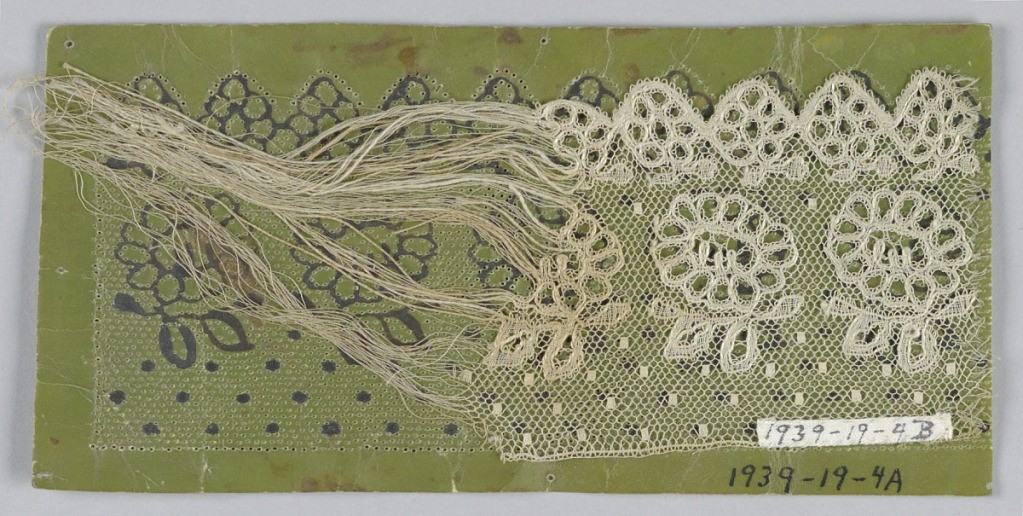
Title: Pattern with uncompleted piece of lace
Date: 19th century
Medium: parchment, linen thread Technique: bobbin lace made in Lille style with heavy outlining thread
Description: Parachment pattern with partially worked piece of lace showing flowers with leaves.